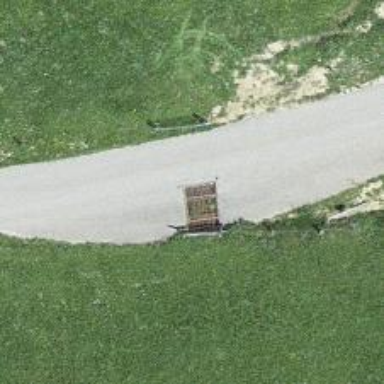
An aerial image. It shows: Cattle grid.